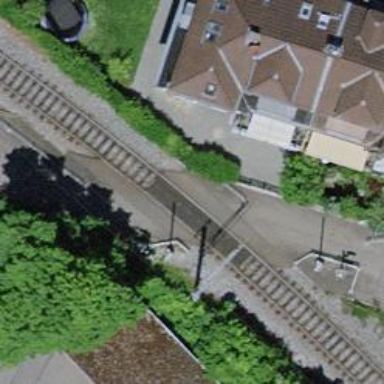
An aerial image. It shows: Railway crossing.